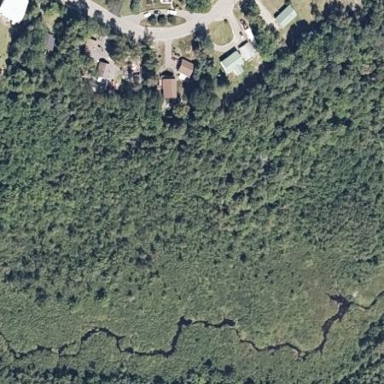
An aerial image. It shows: Bog wetland.